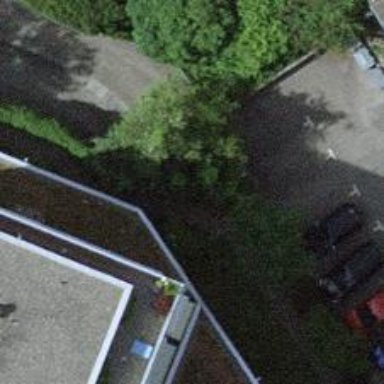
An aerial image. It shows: Parking area.